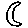
Label: moon